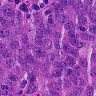
Metastatic tissue present: yes